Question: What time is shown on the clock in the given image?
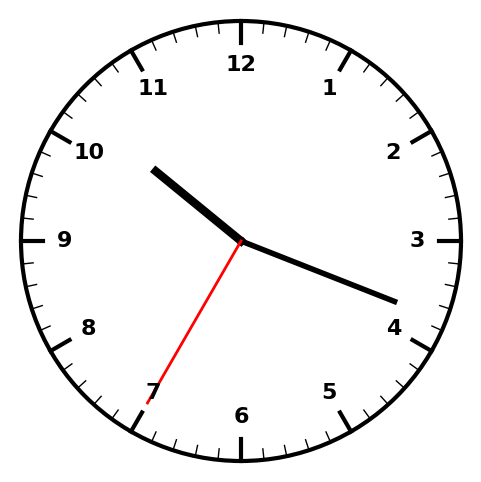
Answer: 10:18:35